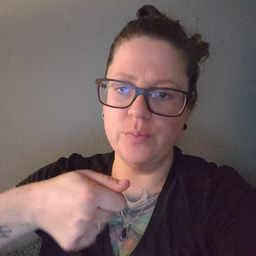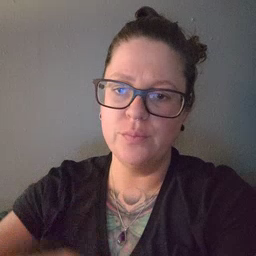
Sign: vacuum